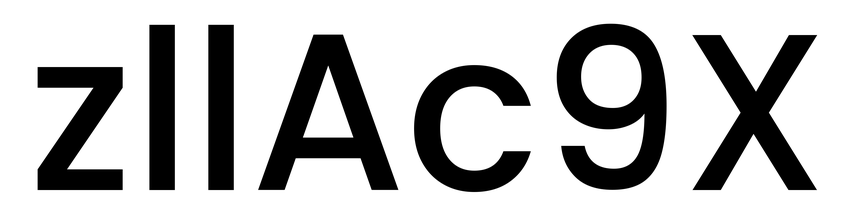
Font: Poppins-Medium